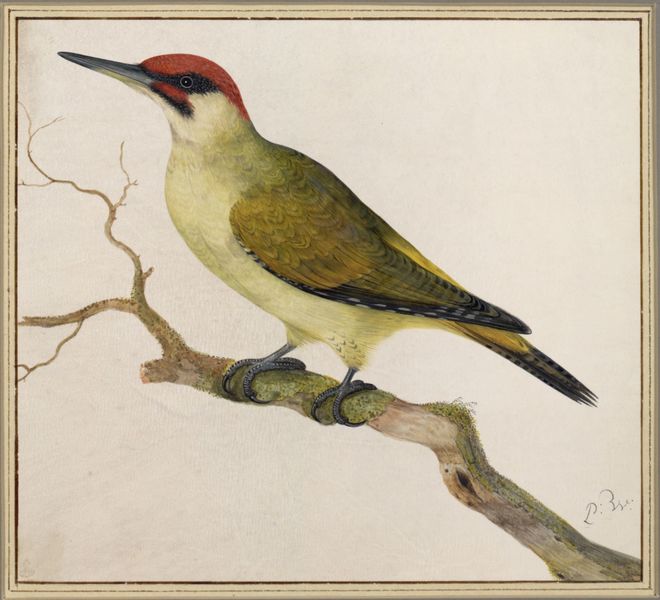
Titel: Ein Grünspecht
Künstler: Pieter Withoos
Standort: Wien
Institution: Albertina, Wien
Schlagwörter: baum, flügel, kopf, vogel, weiß, gelb, grün, sitzen, äste, braun, holz, schwarz, zeichnung, blick, rot, tier, muster, augen, federn, gefieder, lang, rahmen, tot, hals, portrait, porträt, signatur, ast, natur, auge, realismus, stock, stilleben, stillleben, beine, schwanz, füße, schnabel, studie, spitz, detail, zweig, moos, krallen, diagonal, amsel, meise, astloch, federkleid, fauna, diagonale, schweiff, roter kopf, avogel, specht, zieel, insektenfresser, gruenspecht, nbraspitz, buntspecht, pw, stoxk